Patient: sex M, age 83
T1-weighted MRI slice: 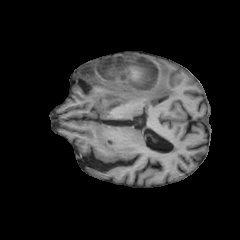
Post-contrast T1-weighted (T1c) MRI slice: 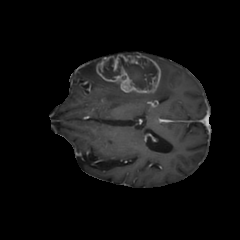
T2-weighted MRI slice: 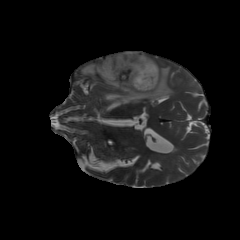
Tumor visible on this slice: yes
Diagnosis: Glioblastoma, IDH-wildtype
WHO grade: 4